Question: I am trying to enrich my repository with screenshots of my query outputs.
What I was planning was to add this images in a Readme.md file associated with each directory.
I followed all the approaches given in this questions without sucess (some of the answers are rather old and github may have change):
<URL>
And the one which gave me better results was this tutorial:
<URL>
So what I did was to create an issue, and added the link like this:
'''

'''
However this is the result:
<URL>
I can only see the link. And I need to press that link to see the image itself. But is is not embedded.
Do you know if this feature was removed from GIT/md or if there is a new better approach.
Edit: Probably the problem is how I am saving this images in GitHub, since when I try to access them I get:
<URL>
Is there any format/size/dimension restriction in github?
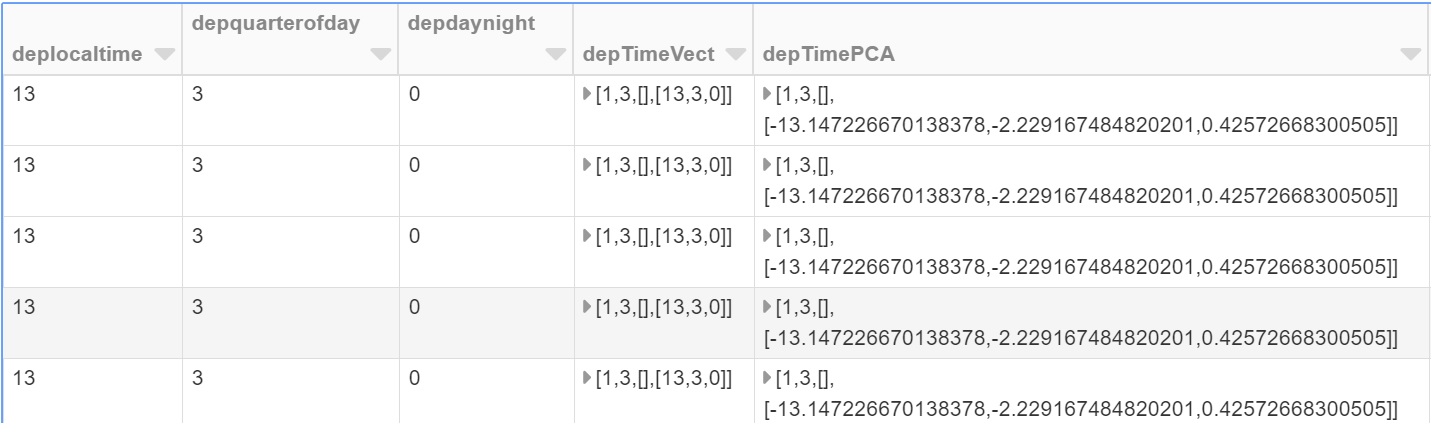
Answer: Since you have a 'pcaEx1.jpg' file in the same folder as your 'README.md', just use:
'''

'''